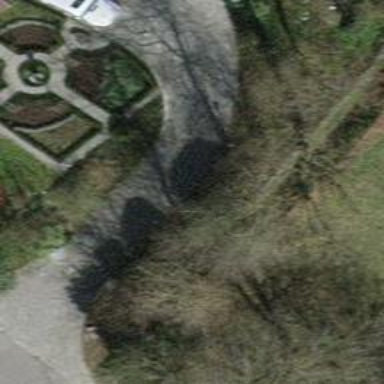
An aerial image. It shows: Driveway leading to service road.